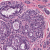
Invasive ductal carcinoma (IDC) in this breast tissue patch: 1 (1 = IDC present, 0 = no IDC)